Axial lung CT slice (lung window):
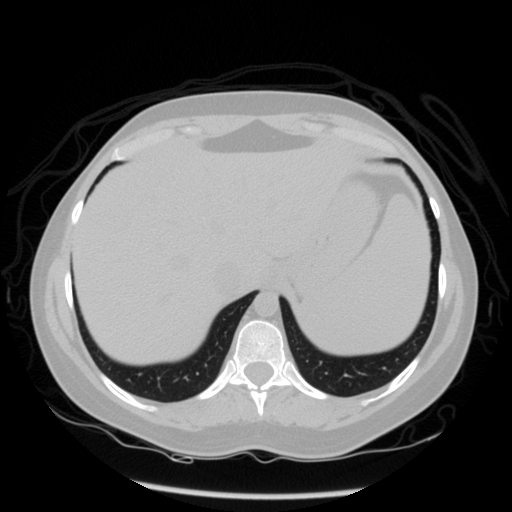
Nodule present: no